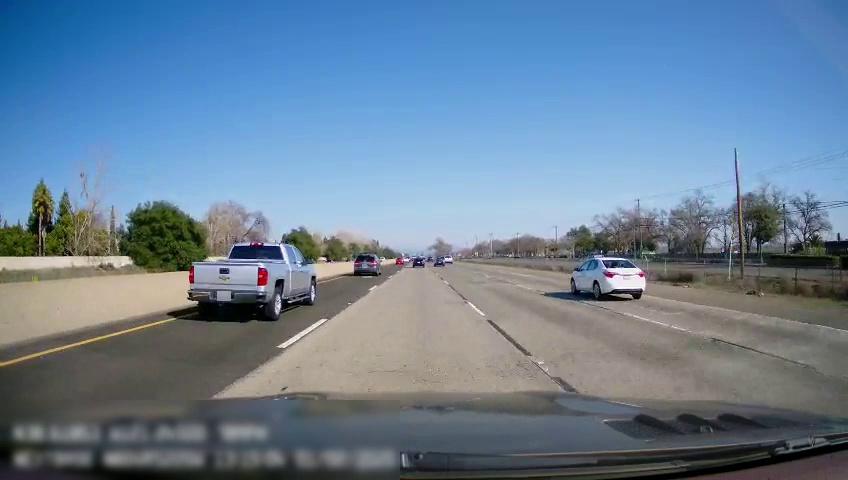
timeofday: Day
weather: Sunny
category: Drivable Space
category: Vehicles | SUV
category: Vehicles | Truck
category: Vehicles | Car
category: Vehicles | Car
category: Lanes | Current Lane
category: Lanes | Current Lane
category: Lanes | Current Lane
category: Lanes | Alternate Lane
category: Lanes | Alternate Lane